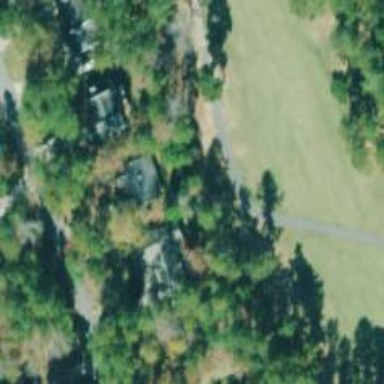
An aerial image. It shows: Path for both road and golf.